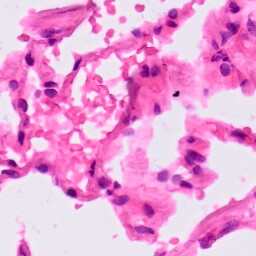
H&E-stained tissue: Lung